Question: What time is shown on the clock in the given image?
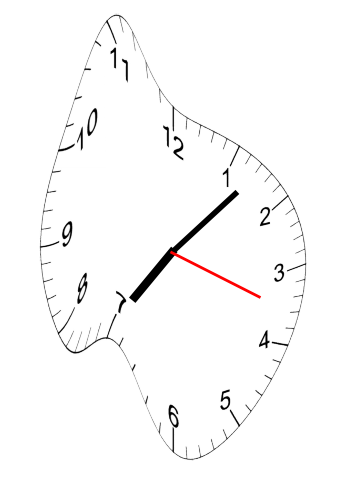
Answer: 07:07:18